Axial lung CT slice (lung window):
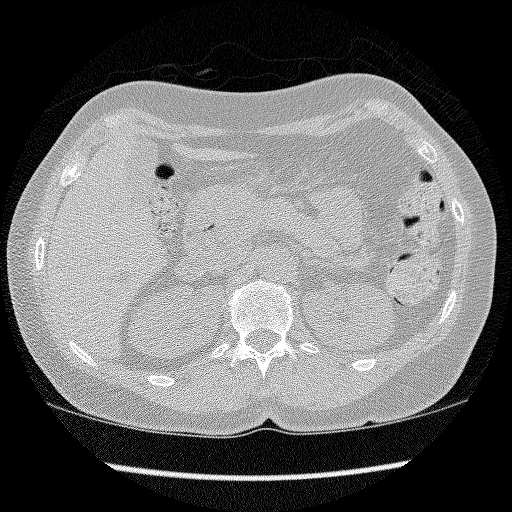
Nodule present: no